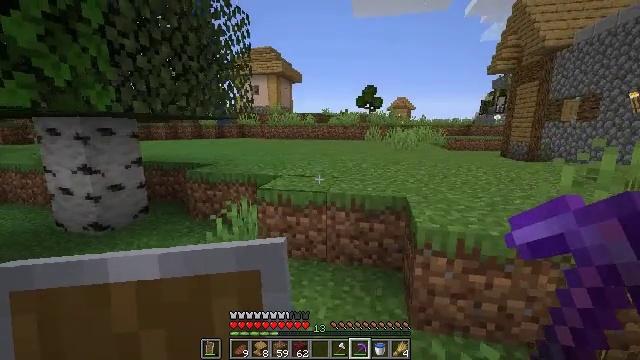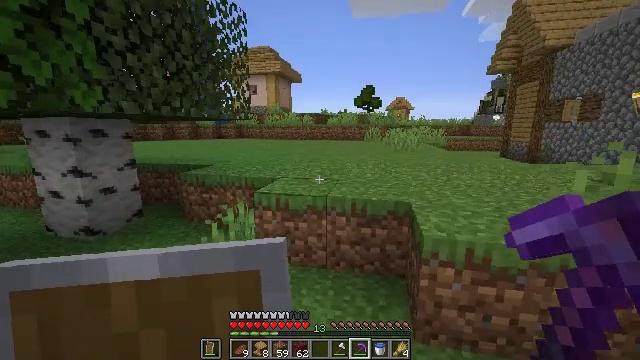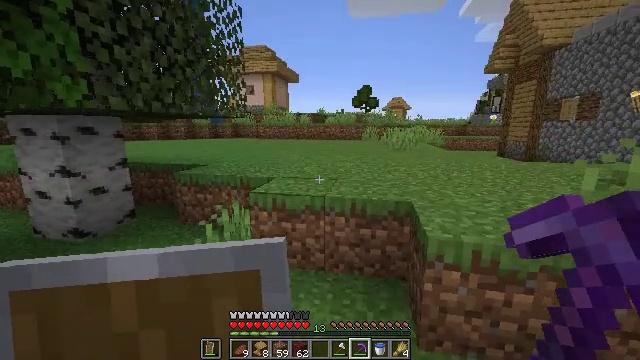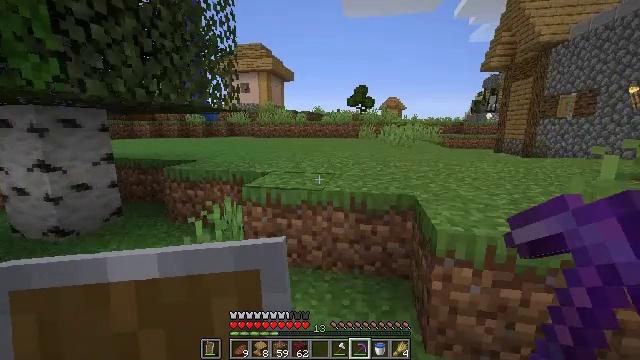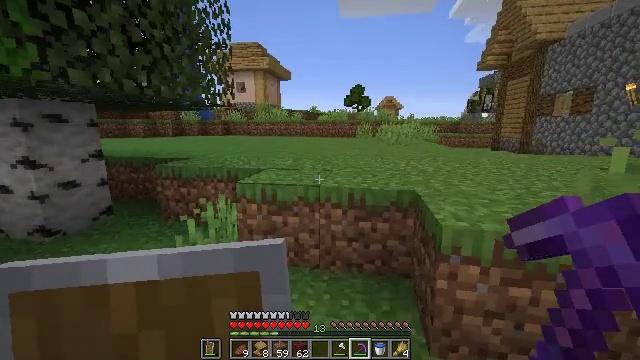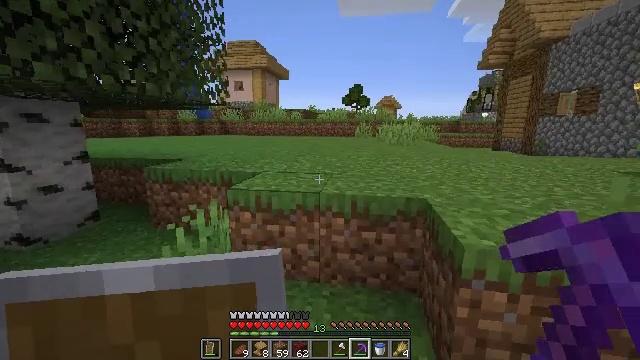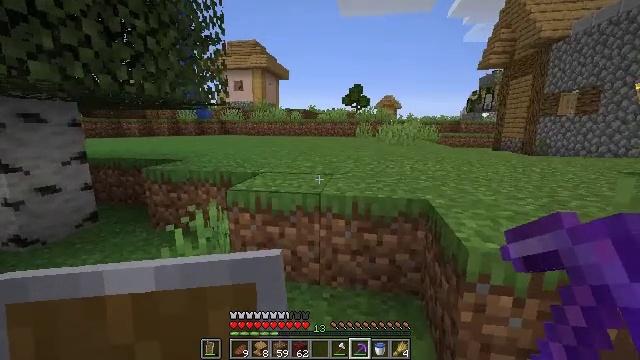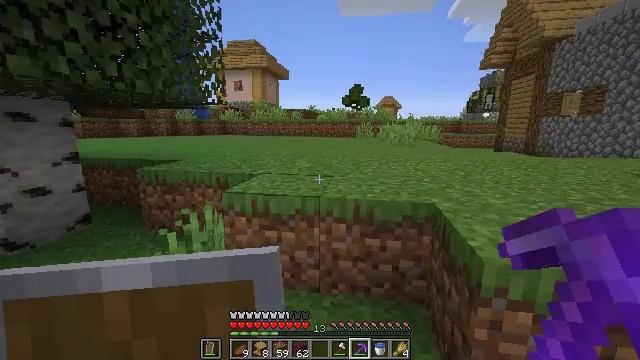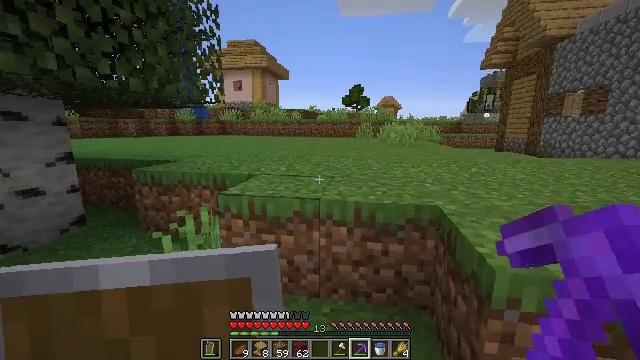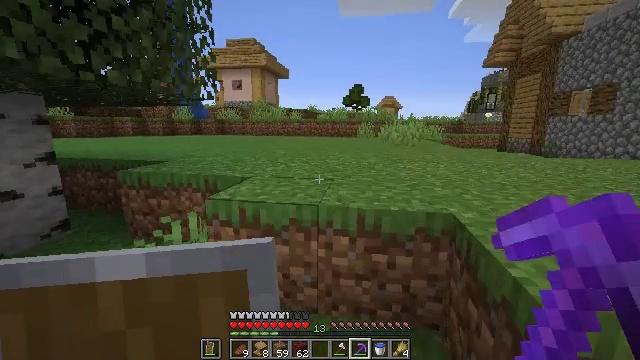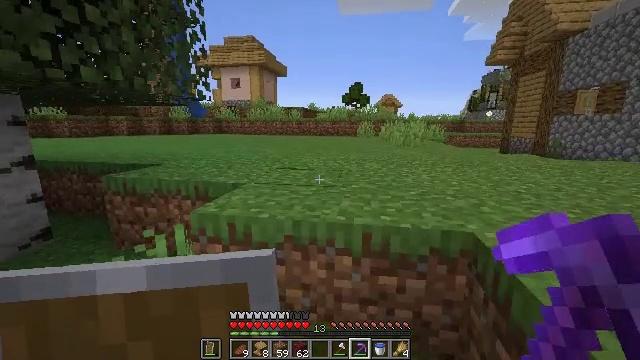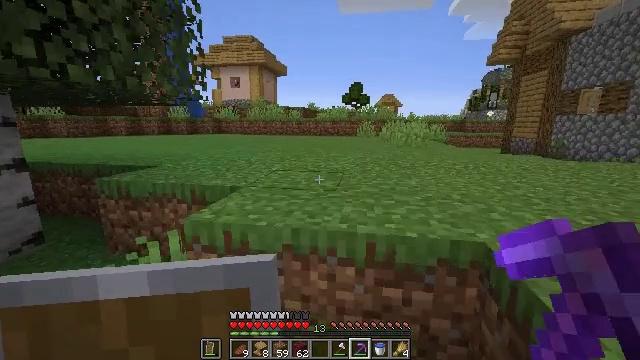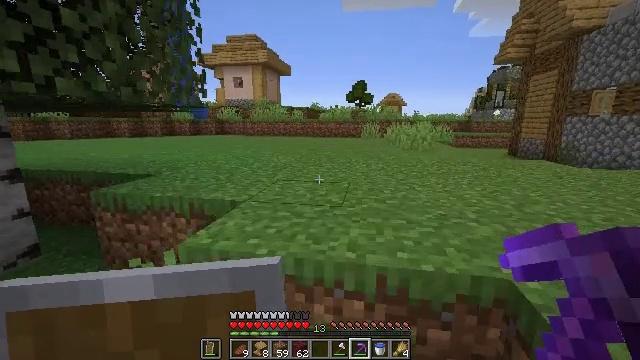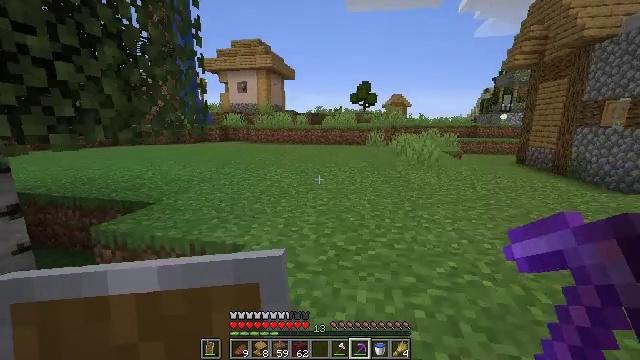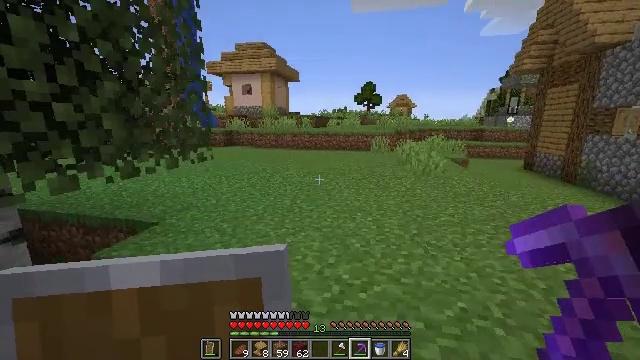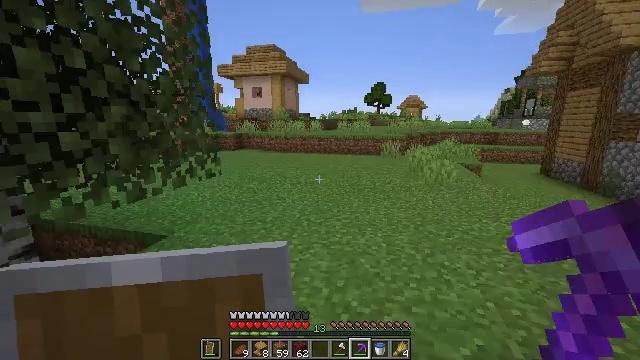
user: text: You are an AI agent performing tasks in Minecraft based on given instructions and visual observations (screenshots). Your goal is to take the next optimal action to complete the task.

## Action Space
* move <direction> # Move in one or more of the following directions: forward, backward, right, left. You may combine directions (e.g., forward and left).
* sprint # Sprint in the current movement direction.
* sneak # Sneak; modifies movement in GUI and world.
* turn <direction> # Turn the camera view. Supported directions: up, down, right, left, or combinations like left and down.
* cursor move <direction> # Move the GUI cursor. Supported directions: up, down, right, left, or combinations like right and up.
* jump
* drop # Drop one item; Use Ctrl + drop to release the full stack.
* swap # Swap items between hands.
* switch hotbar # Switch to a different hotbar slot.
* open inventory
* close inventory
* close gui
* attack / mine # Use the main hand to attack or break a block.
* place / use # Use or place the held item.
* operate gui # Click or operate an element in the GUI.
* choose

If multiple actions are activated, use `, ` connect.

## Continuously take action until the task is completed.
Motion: motion action
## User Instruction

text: Collect cobblestone blocks for construction.
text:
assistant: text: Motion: move forward
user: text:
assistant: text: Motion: move forward
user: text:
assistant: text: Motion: move forward
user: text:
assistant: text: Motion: no_op
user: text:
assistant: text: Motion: no_op
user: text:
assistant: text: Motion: no_op
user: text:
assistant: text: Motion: move forward
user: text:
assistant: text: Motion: move forward
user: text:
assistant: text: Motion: move forward
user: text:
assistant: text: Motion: move forward
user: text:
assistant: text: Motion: move forward
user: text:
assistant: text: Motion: move forward, jump
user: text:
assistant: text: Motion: move forward, jump
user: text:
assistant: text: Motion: move forward, jump
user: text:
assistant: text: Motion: move forward, turn left, jump
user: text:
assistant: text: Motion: move forward, turn left, jump
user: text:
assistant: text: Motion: move forward, turn left, jump
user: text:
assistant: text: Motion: move forward, turn left, jump
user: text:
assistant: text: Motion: move forward, turn left, jump
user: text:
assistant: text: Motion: move forward, turn left, jump
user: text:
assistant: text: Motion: move forward, turn left
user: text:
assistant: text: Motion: move forward
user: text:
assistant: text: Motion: move forward
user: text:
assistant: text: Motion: move forward
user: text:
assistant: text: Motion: move forward
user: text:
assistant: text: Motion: move forward
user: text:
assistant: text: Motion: move forward
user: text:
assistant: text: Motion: move forward
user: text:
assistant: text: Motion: no_op
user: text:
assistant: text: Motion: move forward